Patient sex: M
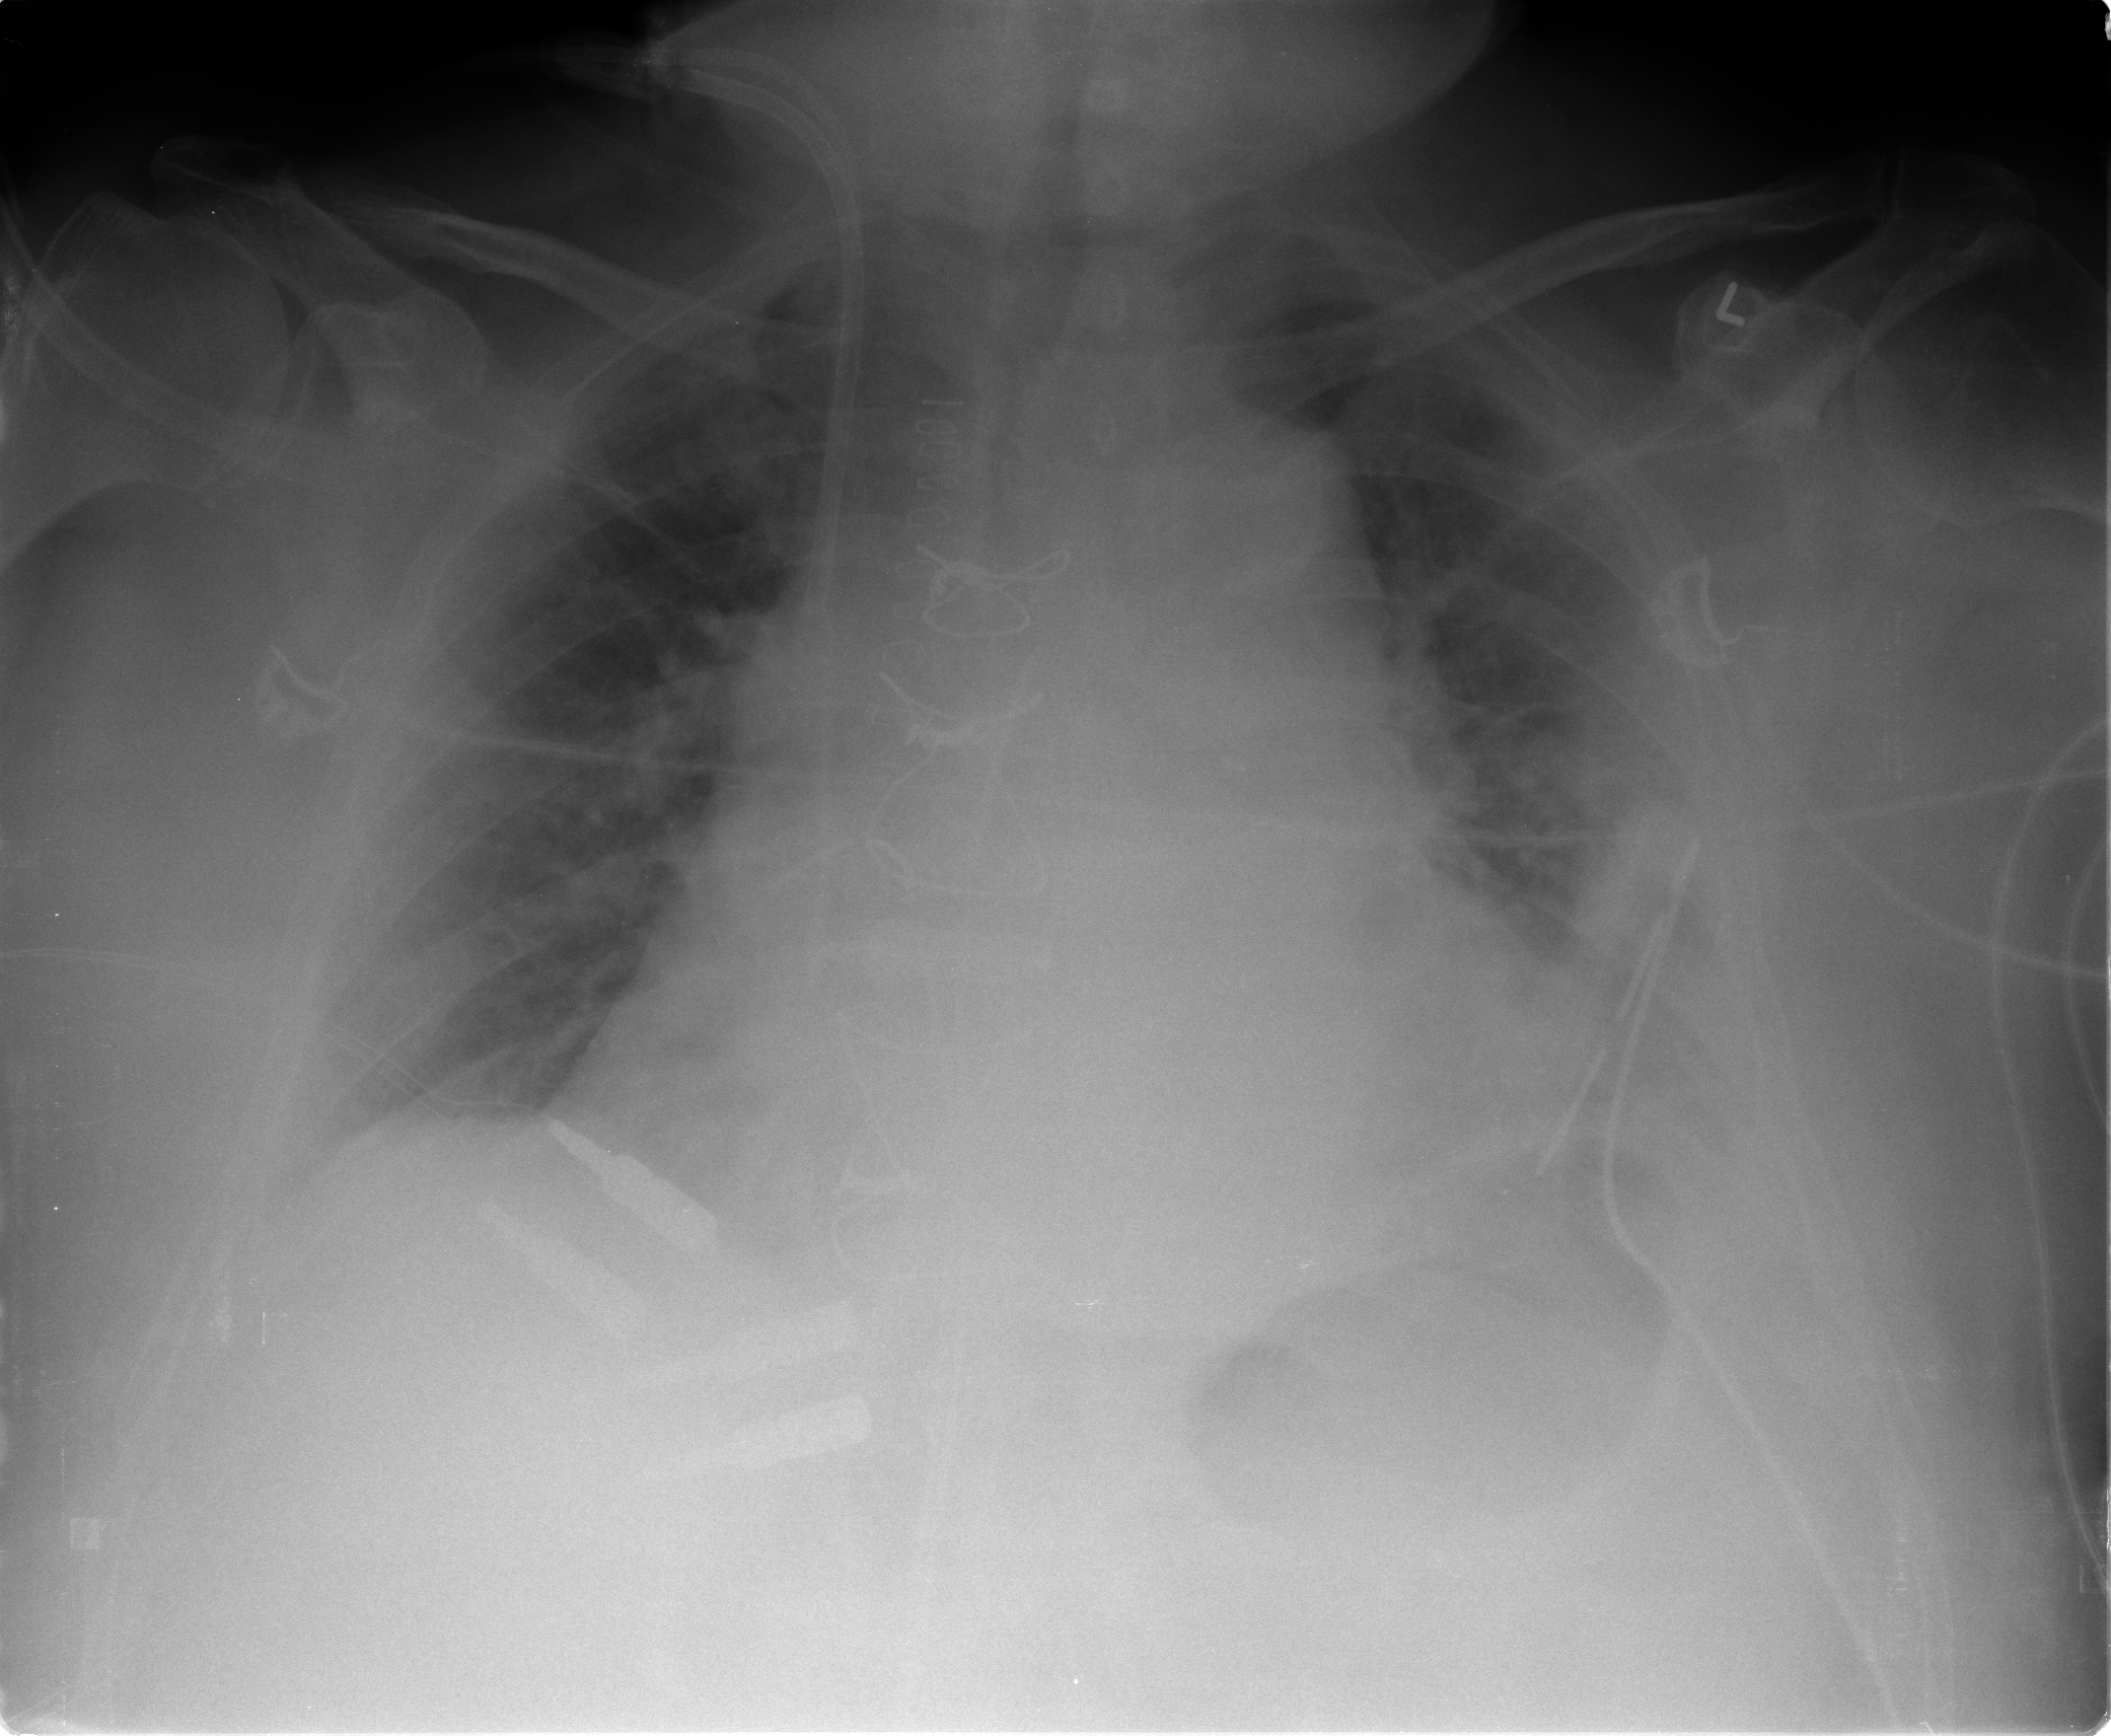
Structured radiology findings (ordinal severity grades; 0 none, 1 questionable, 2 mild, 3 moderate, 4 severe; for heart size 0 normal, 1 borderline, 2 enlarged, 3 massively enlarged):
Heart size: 3
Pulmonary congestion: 2
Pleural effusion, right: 2
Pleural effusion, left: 2
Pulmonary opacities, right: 0
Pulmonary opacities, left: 1
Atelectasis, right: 2
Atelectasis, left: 2